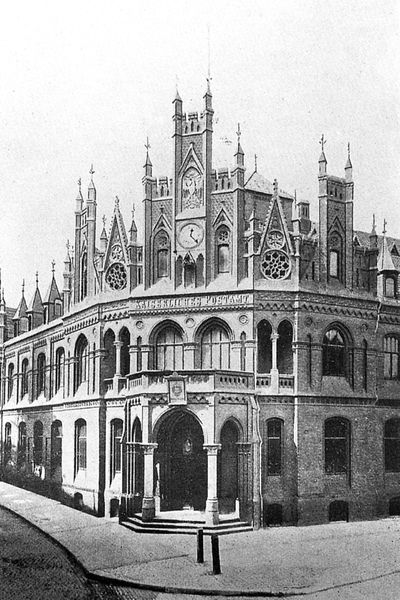
Titel: Kaiserliches Post- und Telegrafenamt
Künstler: Conrad Wilhelm Hase
Standort: Hildesheim (EU - D - Nds)
Schlagwörter: fenster, strasse, säulen, gebäude, haus, architektur, gotik, turm, balkon, ecke, fassade, giebel, treppe, uhr, stufen, foto, fotografie, eingang, bürgersteig, gehsteig, türmchen, türme, schwarz-weiß, gehweg, portal, rosette, spitzbogen, zeiger, rosetten, turmuhr, urh, postamt